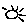
Label: sun